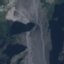
Label: HerbaceousVegetation